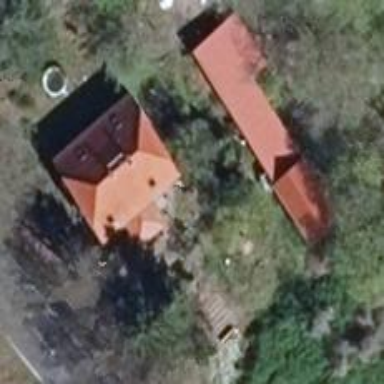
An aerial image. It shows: Red house with half-hipped roof oriented along its length.